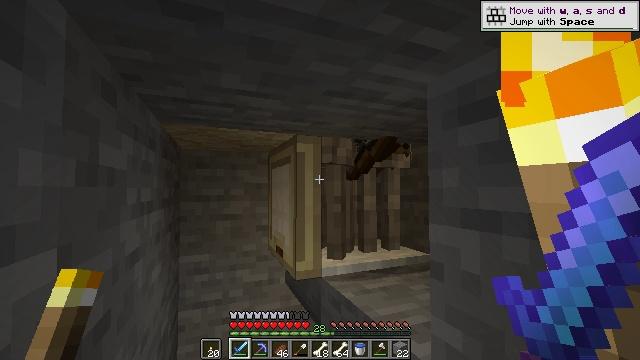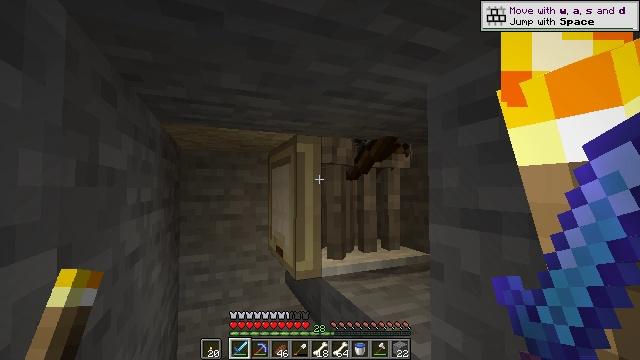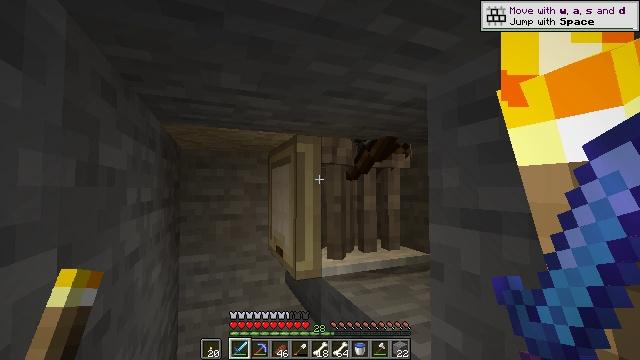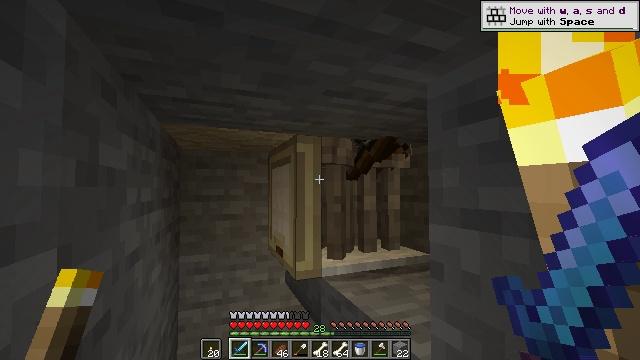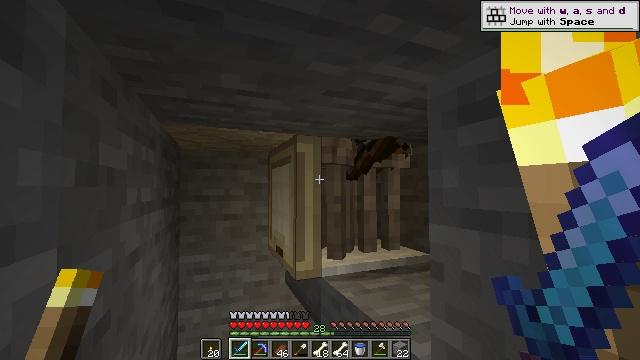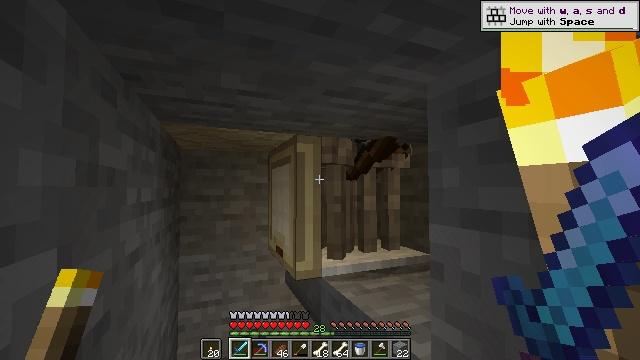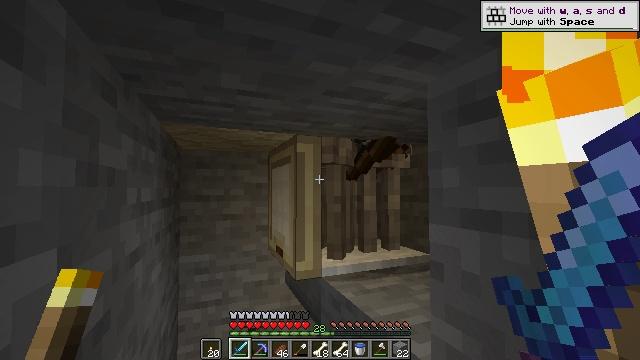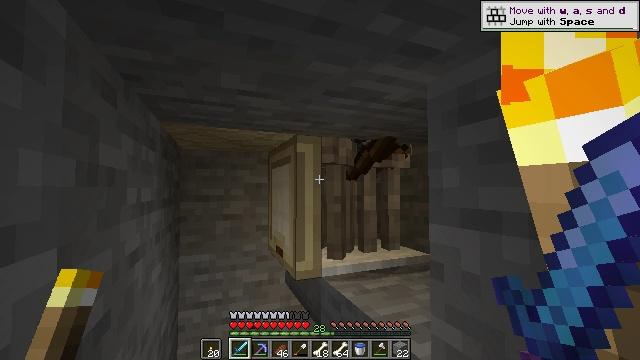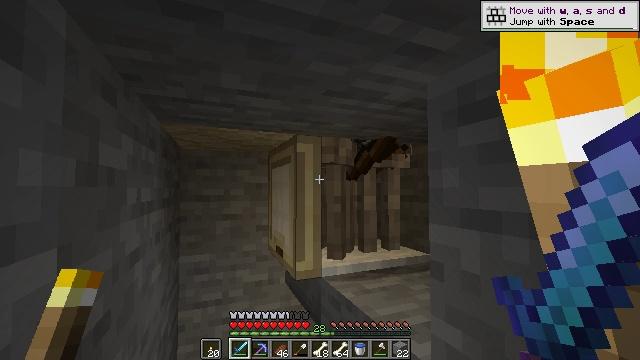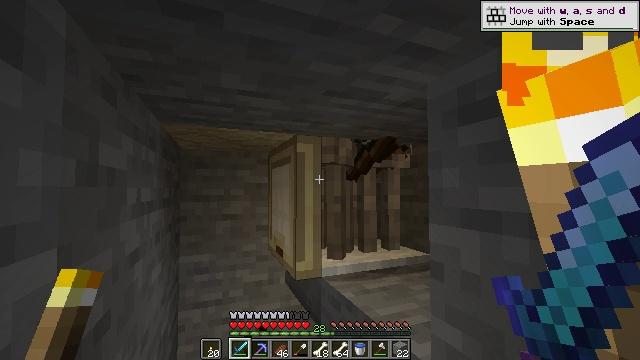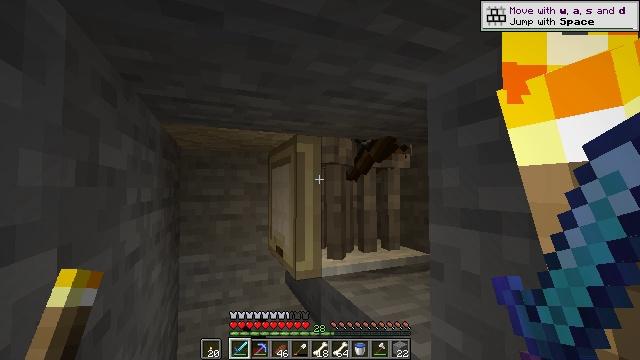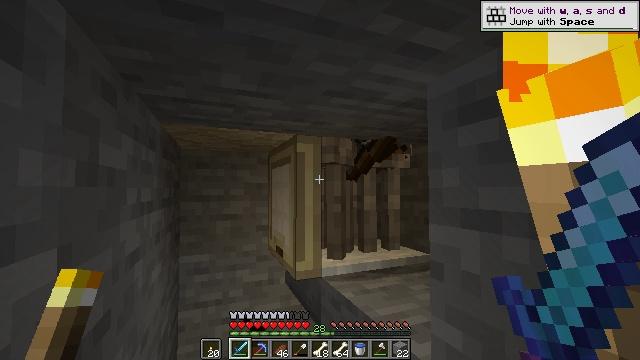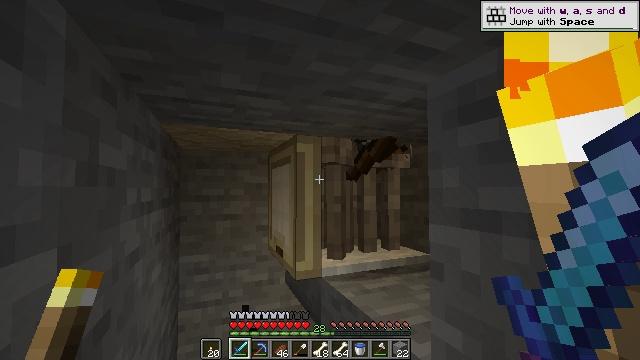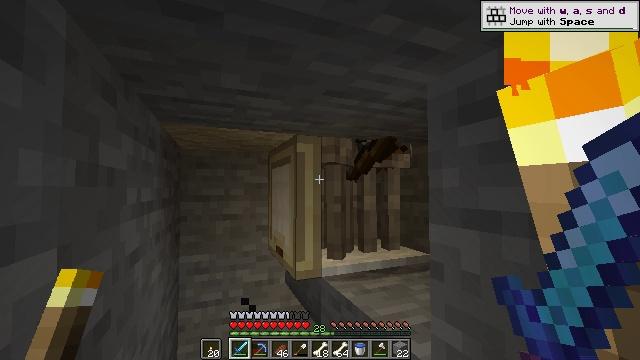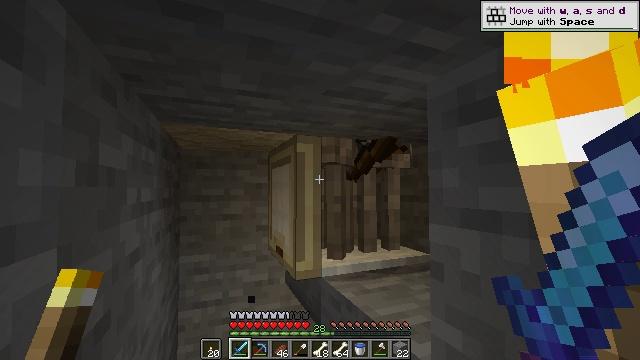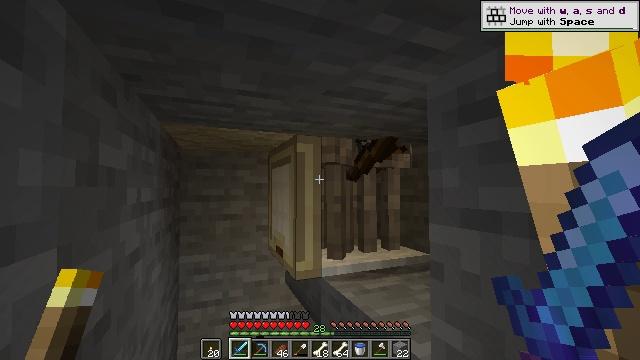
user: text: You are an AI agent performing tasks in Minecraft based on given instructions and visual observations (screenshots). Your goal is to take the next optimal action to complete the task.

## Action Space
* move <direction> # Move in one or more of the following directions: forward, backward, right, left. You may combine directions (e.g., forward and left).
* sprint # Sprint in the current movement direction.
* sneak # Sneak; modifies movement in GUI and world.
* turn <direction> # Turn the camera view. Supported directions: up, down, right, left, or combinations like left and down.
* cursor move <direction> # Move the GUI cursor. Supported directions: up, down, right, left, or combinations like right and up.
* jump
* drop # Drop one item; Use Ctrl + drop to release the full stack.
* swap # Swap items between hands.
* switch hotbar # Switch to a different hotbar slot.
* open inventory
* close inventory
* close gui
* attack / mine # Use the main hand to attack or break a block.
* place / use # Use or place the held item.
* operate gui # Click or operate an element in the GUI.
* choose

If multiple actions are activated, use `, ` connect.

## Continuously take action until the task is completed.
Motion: motion action
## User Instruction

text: Kill a skeleton.
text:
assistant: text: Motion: no_op
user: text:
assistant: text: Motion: no_op
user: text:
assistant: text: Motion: no_op
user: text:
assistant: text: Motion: no_op
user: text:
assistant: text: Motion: no_op
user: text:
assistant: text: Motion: no_op
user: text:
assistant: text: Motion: no_op
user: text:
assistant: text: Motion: no_op
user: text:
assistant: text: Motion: no_op
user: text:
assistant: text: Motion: no_op
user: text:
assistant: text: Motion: no_op
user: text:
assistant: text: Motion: no_op
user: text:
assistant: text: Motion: no_op
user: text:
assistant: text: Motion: no_op
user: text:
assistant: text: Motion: no_op
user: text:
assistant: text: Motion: no_op
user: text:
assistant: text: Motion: no_op
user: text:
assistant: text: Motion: no_op
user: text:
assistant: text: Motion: no_op
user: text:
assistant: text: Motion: no_op
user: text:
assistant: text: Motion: no_op
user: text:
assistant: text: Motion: no_op
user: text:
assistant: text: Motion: no_op
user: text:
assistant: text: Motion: no_op
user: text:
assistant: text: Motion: no_op
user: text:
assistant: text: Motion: no_op
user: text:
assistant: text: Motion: no_op
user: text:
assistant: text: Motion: no_op
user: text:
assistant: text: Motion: no_op
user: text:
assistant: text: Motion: no_op